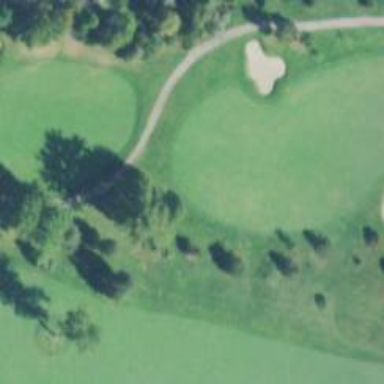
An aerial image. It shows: View of golf hole.